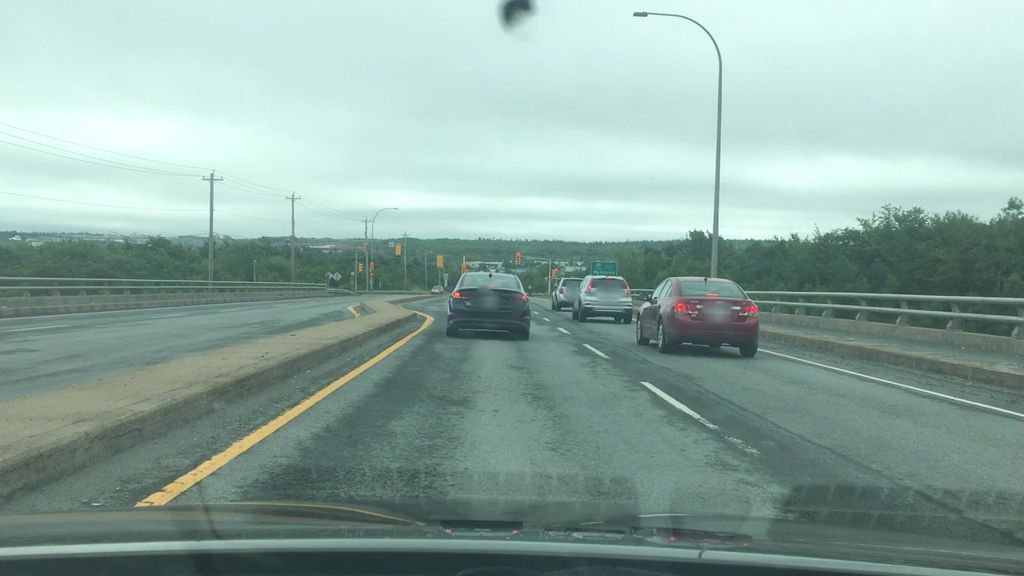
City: halifax